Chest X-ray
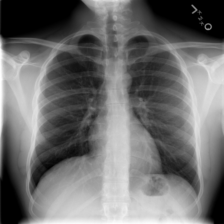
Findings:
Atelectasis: negative
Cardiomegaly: negative
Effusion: negative
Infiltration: negative
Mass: negative
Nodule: negative
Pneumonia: negative
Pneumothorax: negative
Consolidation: negative
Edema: negative
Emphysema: negative
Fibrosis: negative
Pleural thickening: negative
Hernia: negative